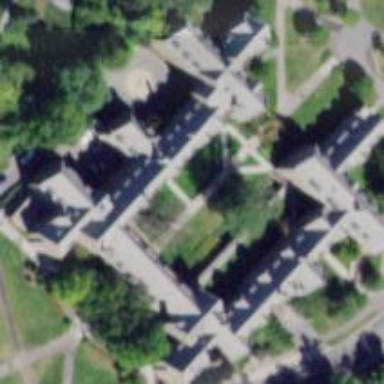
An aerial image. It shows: Dormitory building.